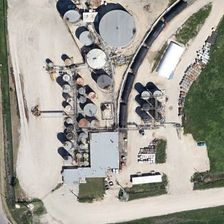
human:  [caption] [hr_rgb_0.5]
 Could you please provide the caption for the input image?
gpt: a large lawn and a small house are near the tank .

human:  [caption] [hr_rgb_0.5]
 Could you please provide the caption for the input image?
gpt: many oil tankers are on the side of the road .

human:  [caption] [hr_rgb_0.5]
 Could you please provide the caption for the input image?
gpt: a large lawn and a small house are near the tank .

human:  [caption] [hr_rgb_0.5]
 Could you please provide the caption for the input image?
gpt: many oil tankers are on the side of the road .

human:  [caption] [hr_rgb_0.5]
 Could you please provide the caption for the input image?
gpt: many storage tanks are near some green meadows and a road with cars .